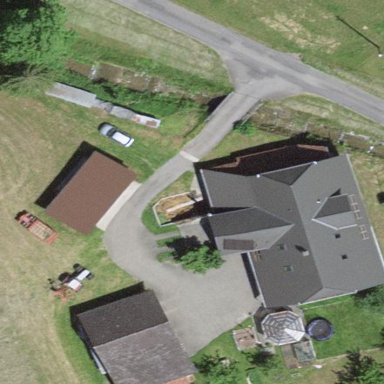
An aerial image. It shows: Farm building.